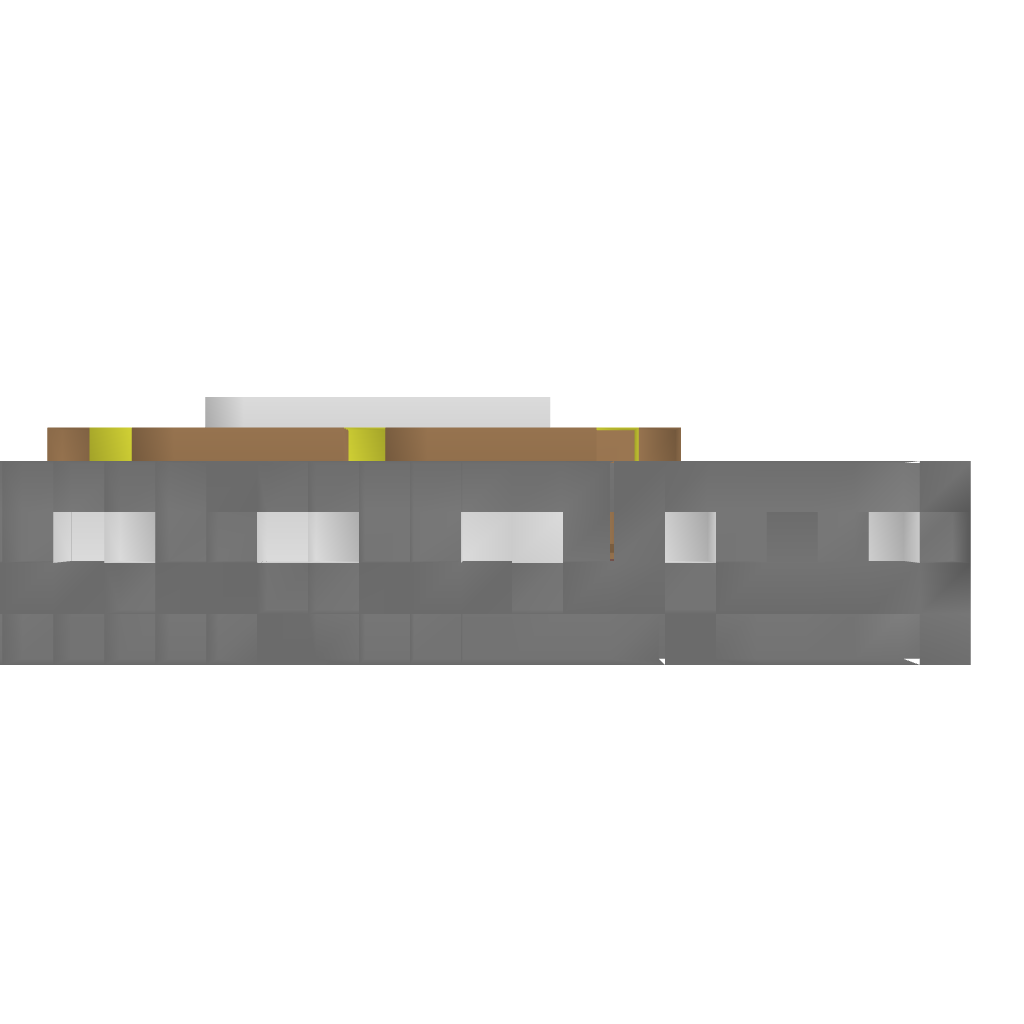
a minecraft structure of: Ice Skating Rink bad low quality